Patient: sex M, age 44
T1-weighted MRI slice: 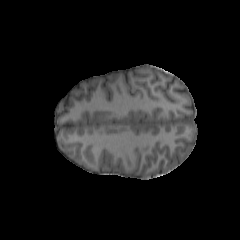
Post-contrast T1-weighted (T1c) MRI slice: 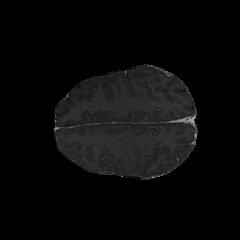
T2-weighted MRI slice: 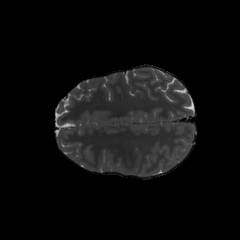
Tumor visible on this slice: no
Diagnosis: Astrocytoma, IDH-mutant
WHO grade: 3